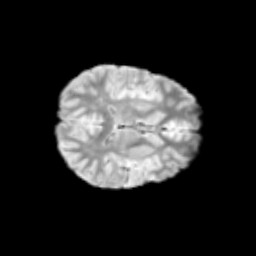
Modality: T2w
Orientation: axial
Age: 10
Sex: female
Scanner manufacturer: siemens
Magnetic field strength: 3 T
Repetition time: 3.8 s
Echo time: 0.07 s